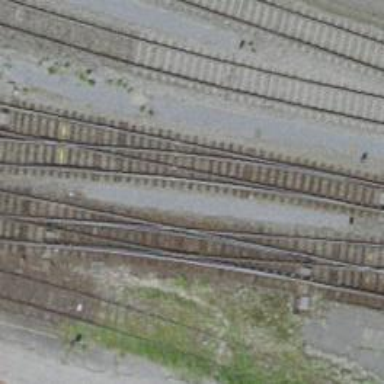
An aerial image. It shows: Railway yard with one track in service.